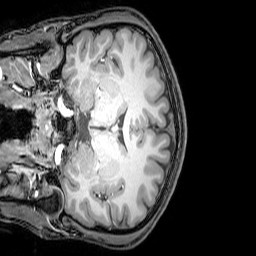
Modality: T1w
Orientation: coronal
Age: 22
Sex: male
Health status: healthy
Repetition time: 0.081 s
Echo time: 0.037 s